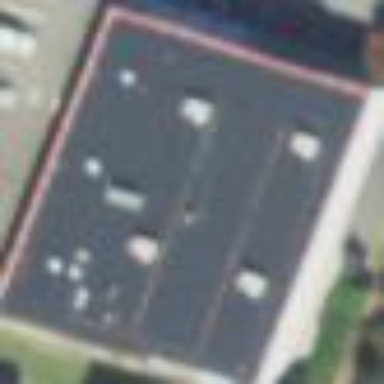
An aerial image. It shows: Flat-roofed building with car repair shop.